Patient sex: M
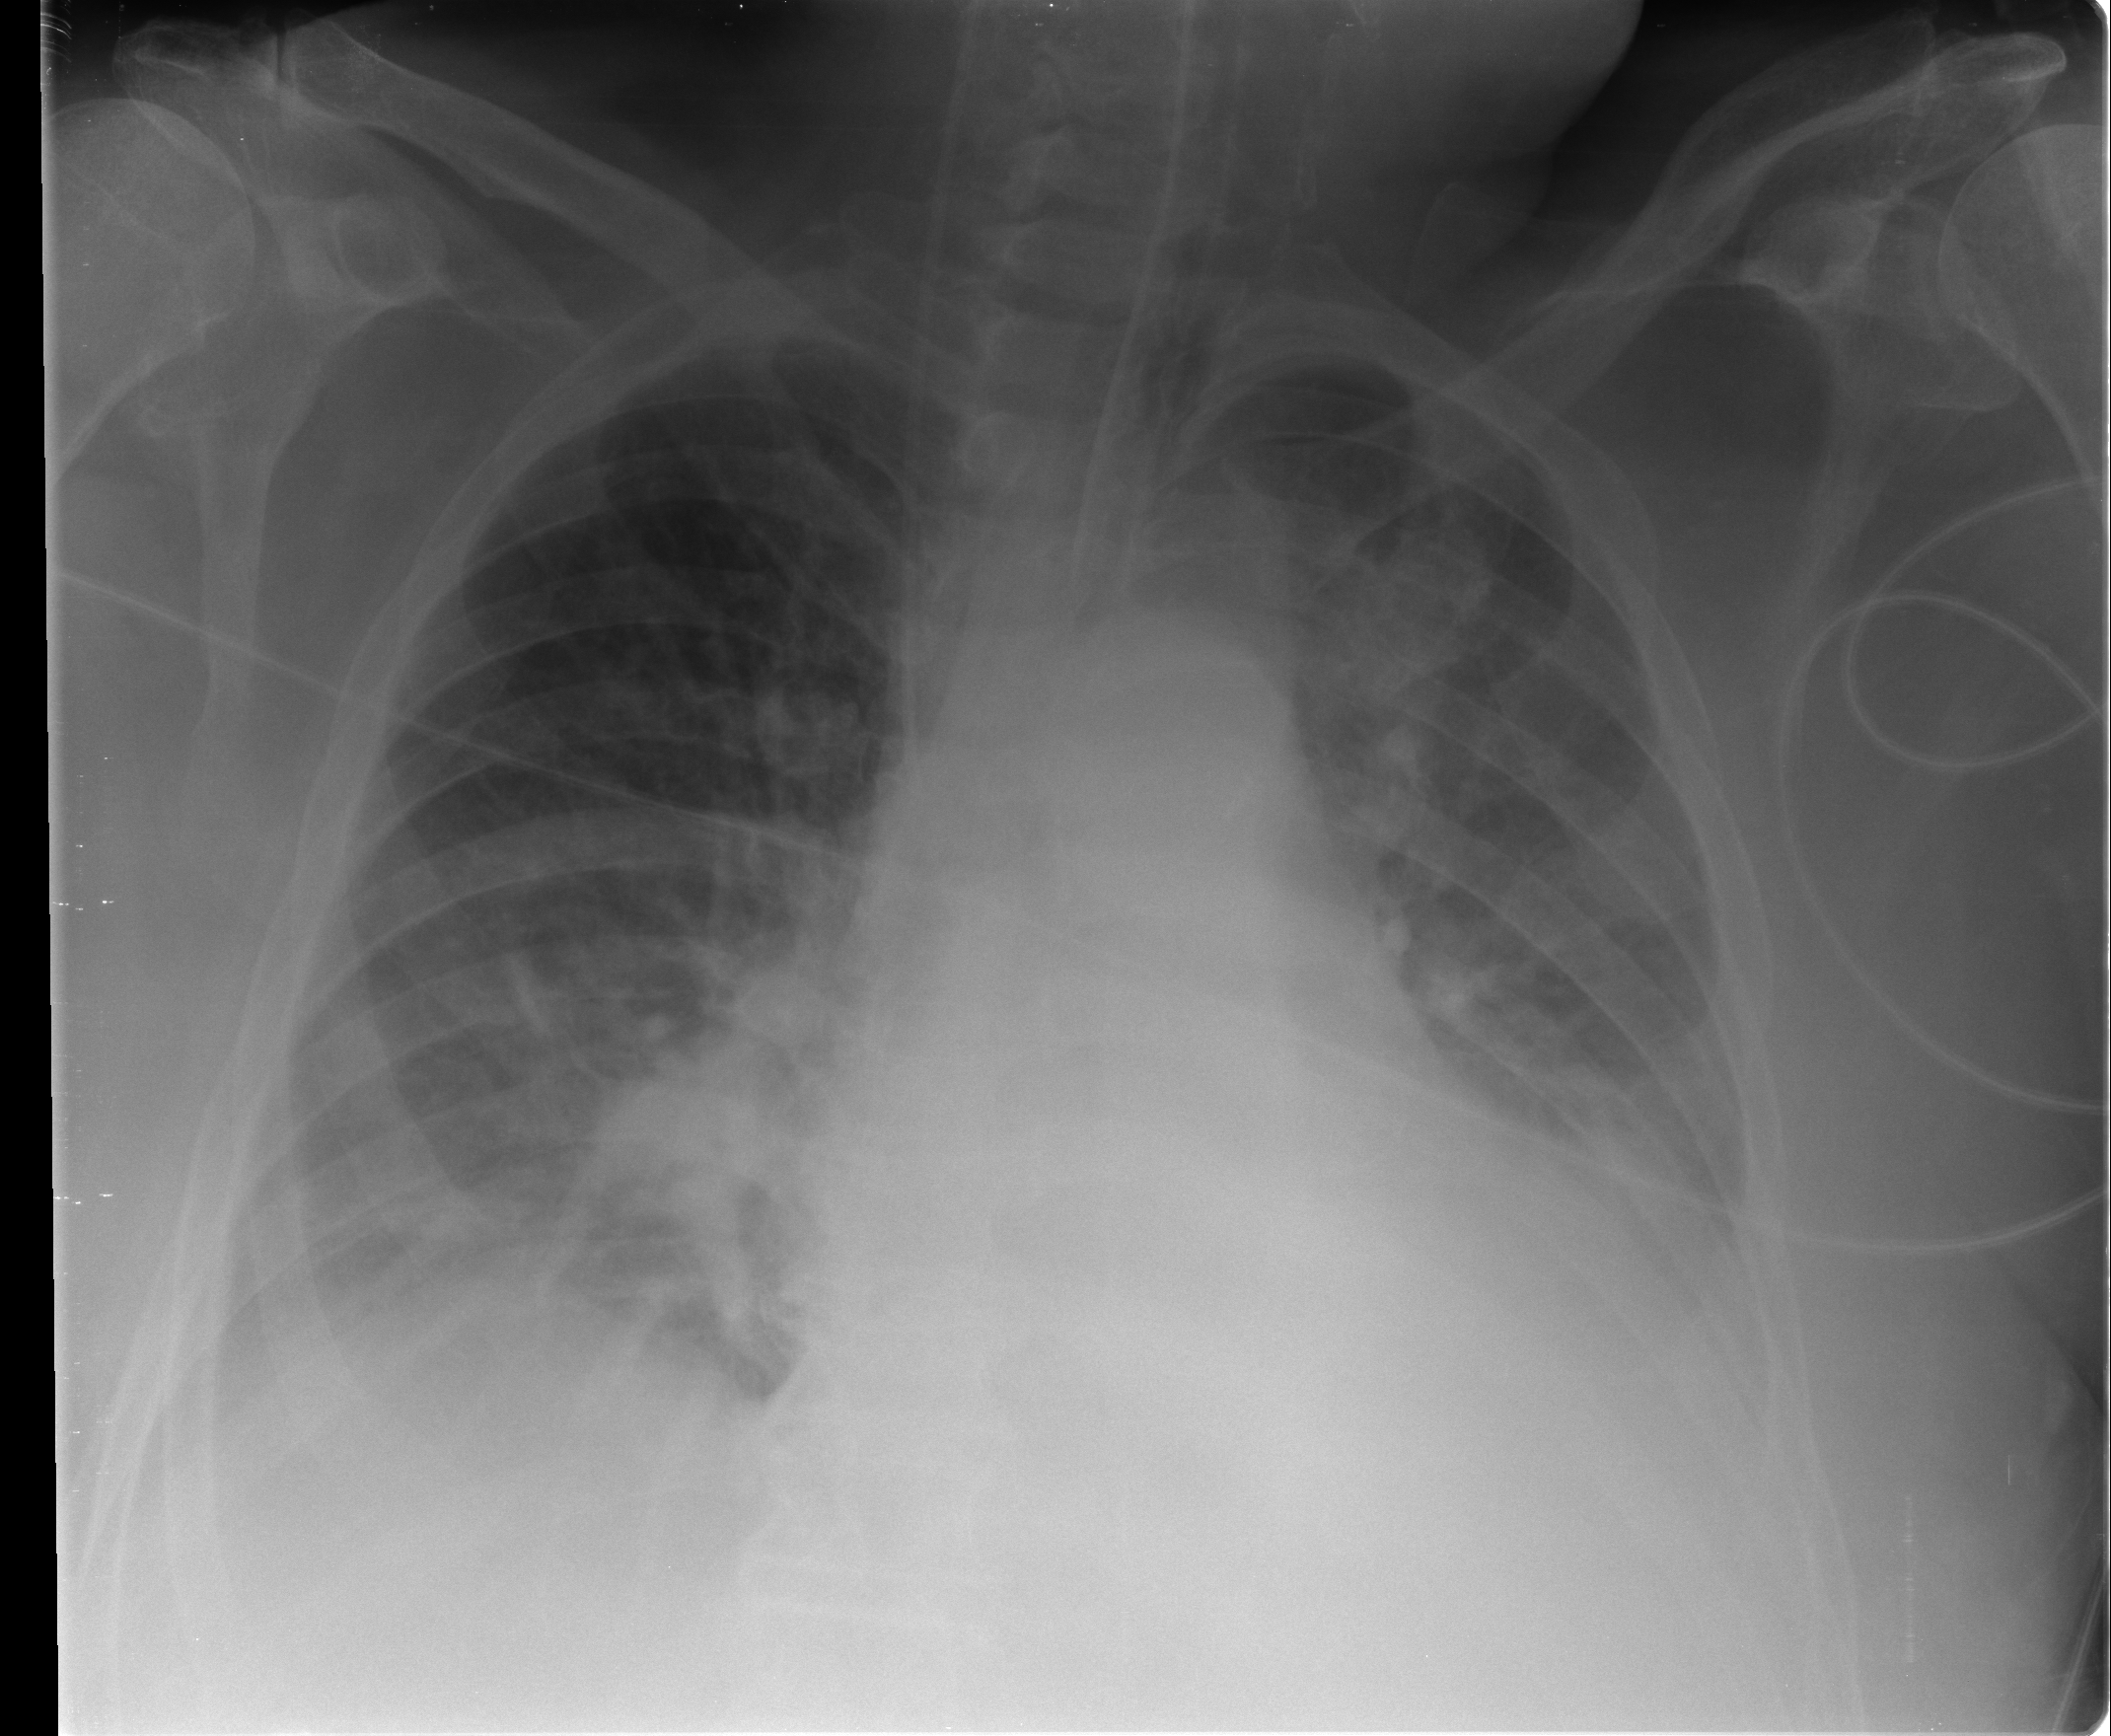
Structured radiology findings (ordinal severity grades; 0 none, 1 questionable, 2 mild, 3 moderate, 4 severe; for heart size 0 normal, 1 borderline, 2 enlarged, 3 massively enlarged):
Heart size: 2
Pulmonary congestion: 2
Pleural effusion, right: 2
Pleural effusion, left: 2
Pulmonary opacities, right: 2
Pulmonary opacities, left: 2
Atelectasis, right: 2
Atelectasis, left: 2